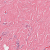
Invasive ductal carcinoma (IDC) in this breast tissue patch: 0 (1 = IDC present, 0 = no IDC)